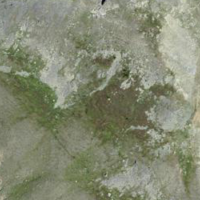
EUNIS habitat code: 31
Species observed at this site:
Primula glutinosa